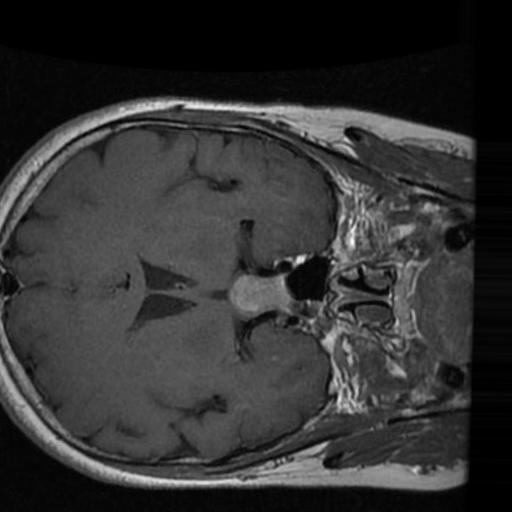
Label: brain_tumor